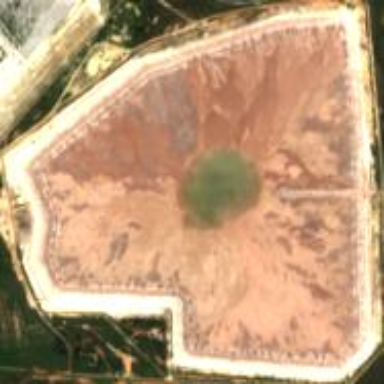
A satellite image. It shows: Tailings reservoir in landfill area.